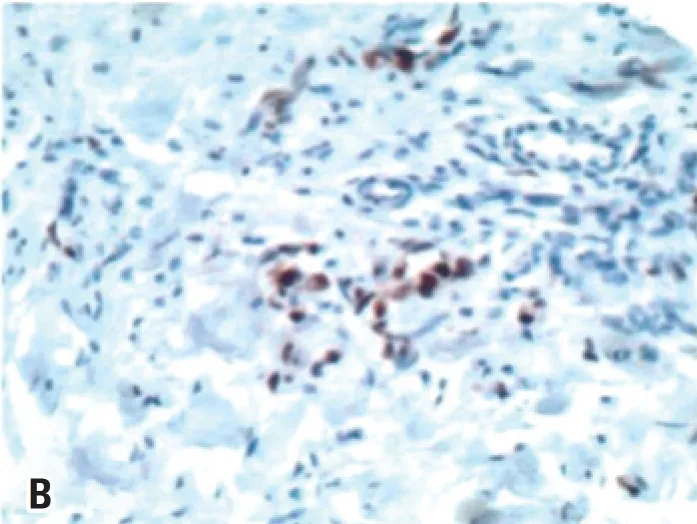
Oncogene C-MYC.
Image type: pathology (immunostaining)